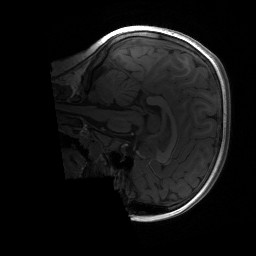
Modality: T1w
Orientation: sagittal
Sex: male
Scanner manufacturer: siemens
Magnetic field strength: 3 T
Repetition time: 1.9 s
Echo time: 0.00243 s